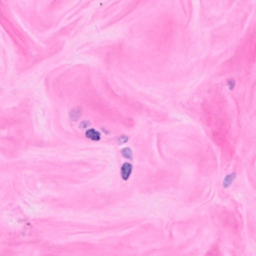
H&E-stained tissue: Breast